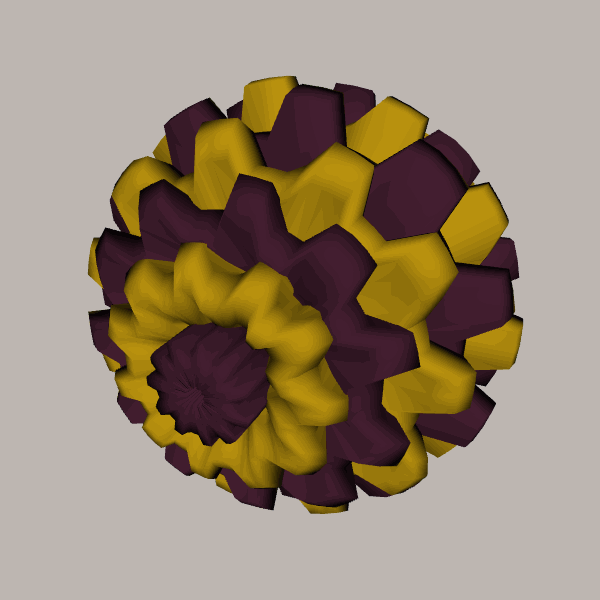
Background: light